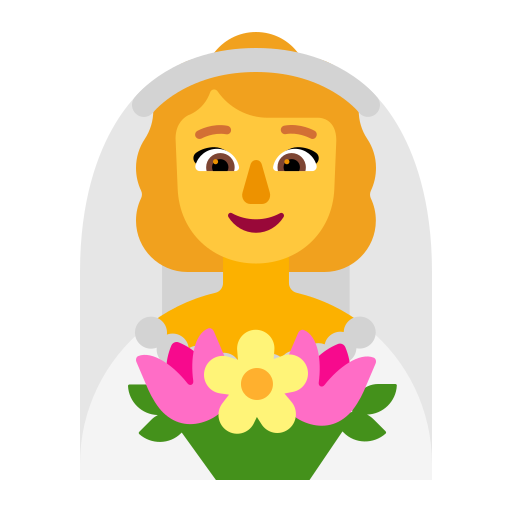
woman with veil flat default